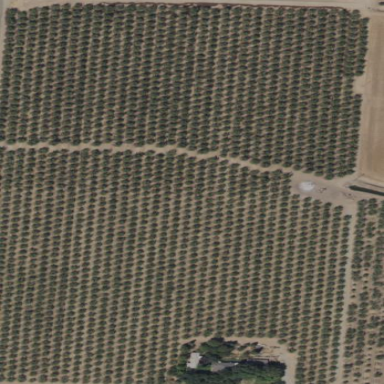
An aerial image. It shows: Orchard filled with almond trees.